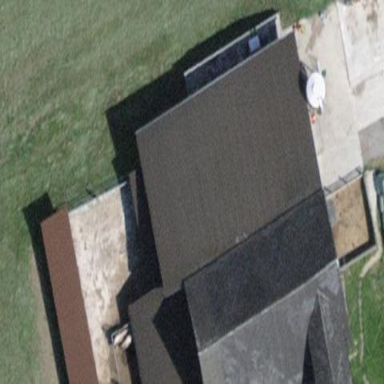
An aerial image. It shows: Barn.